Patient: sex M, age 36
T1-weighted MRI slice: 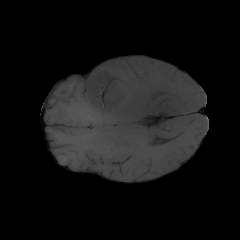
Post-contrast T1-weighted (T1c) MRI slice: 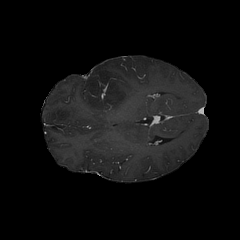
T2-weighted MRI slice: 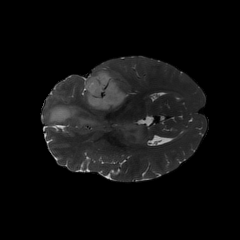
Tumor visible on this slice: yes
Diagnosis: Glioblastoma, IDH-wildtype
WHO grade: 4